Question: I have one abstract 'class1' which has abstract 'method1()'.
'Class2' implements 'class2' and overrides 'method1()'.
'Class3' extends 'class2' and overrides 'method1()'.
Which of the two solutions in the image is the correct one according to UML?

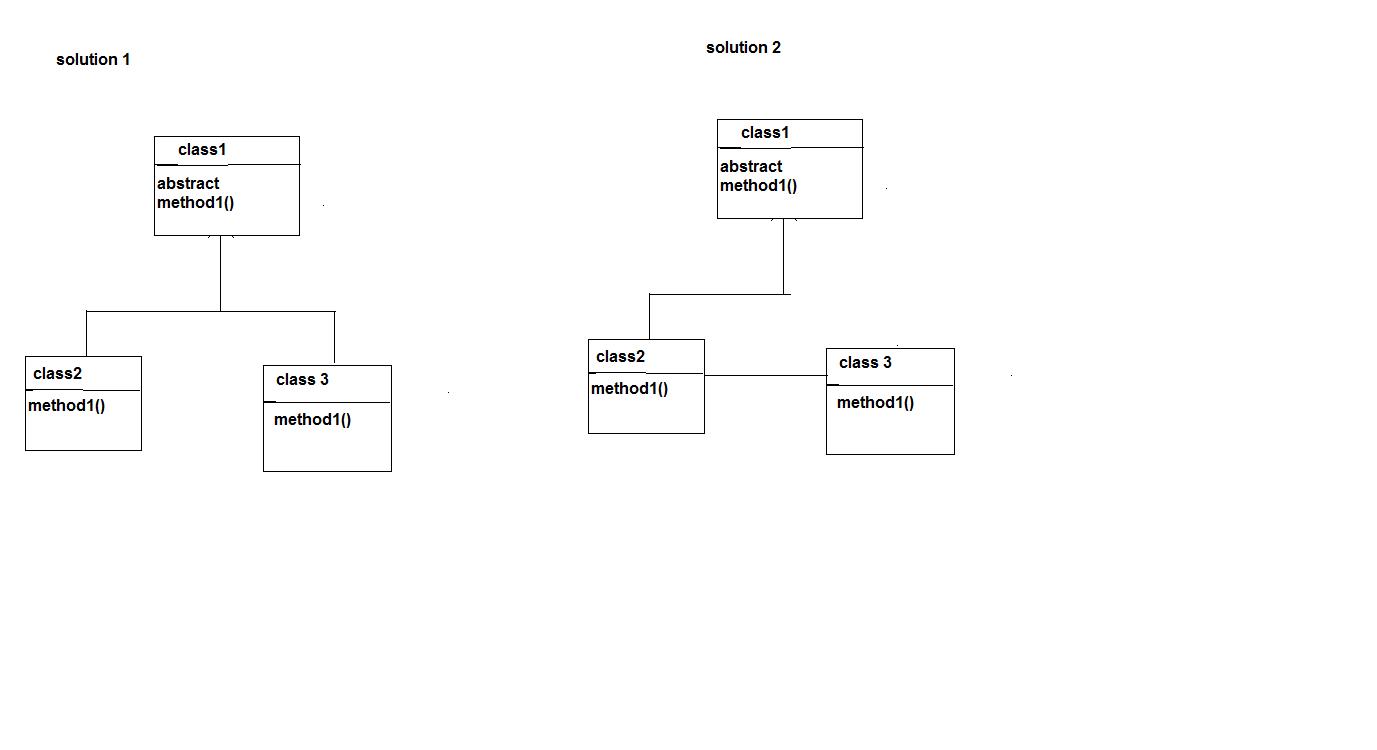
Answer: Neither is correct - although solution 1 is even less correct than solution 2. First, there are some syntactic things you need to sort:
1. Your diagram shows the relations among classes as Binary Associations. They're not - they're subtype relations. Those have a different graphical syntax.
2. Abstract items (classes/methods) should be shown in italics.
There are also 2 semantic things you need to sort; some hints:
1. A class can't implement another class. A class can implement an interface or extend (subtype) another class.
2. You need to draw the relationships between the classes correctly. Big hint: this is where solution 2 is more correct than solution 1. You need to figure out why.
hth.